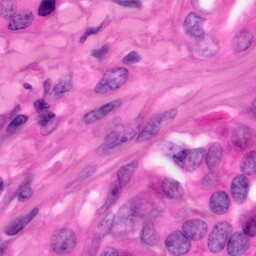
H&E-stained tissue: Pancreatic